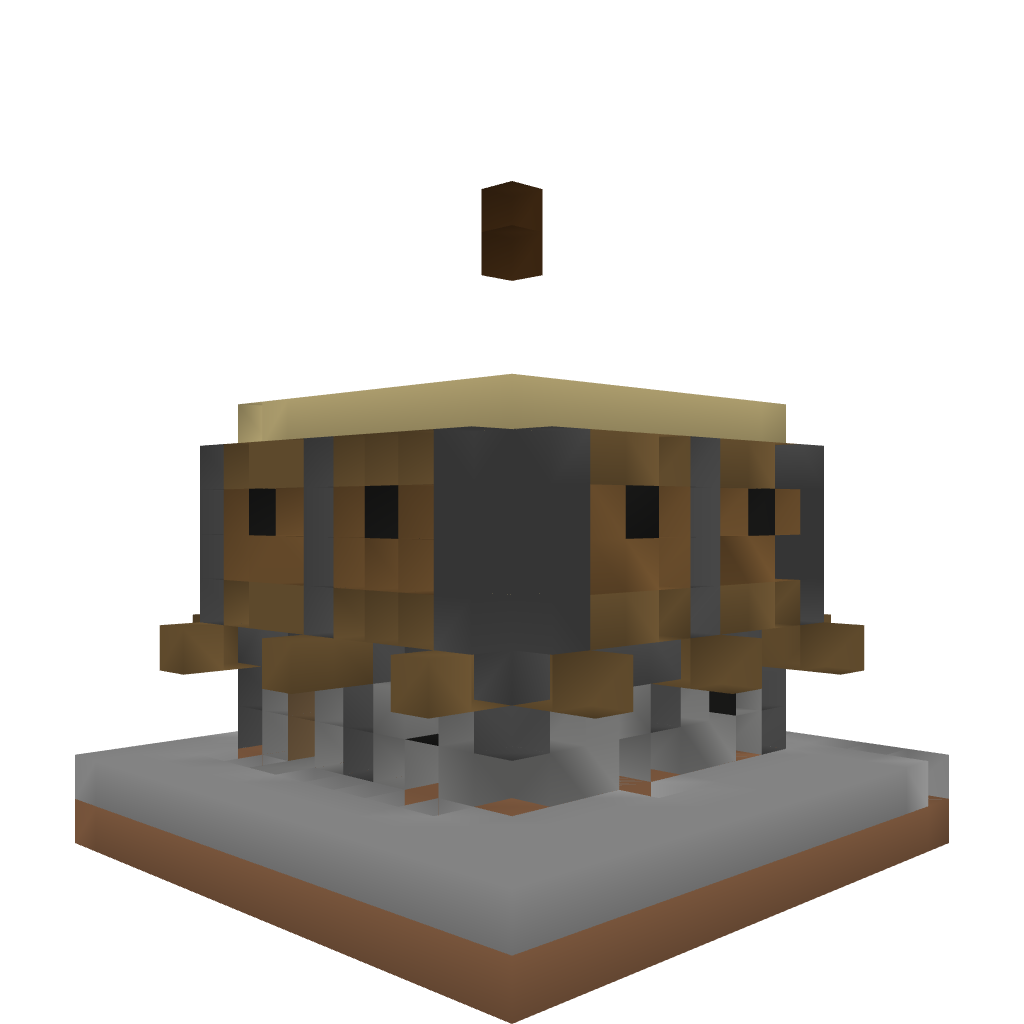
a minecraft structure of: Medieval Family Home